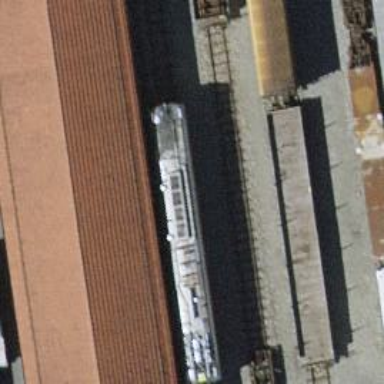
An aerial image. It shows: Building used as railway workshop.